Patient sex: M
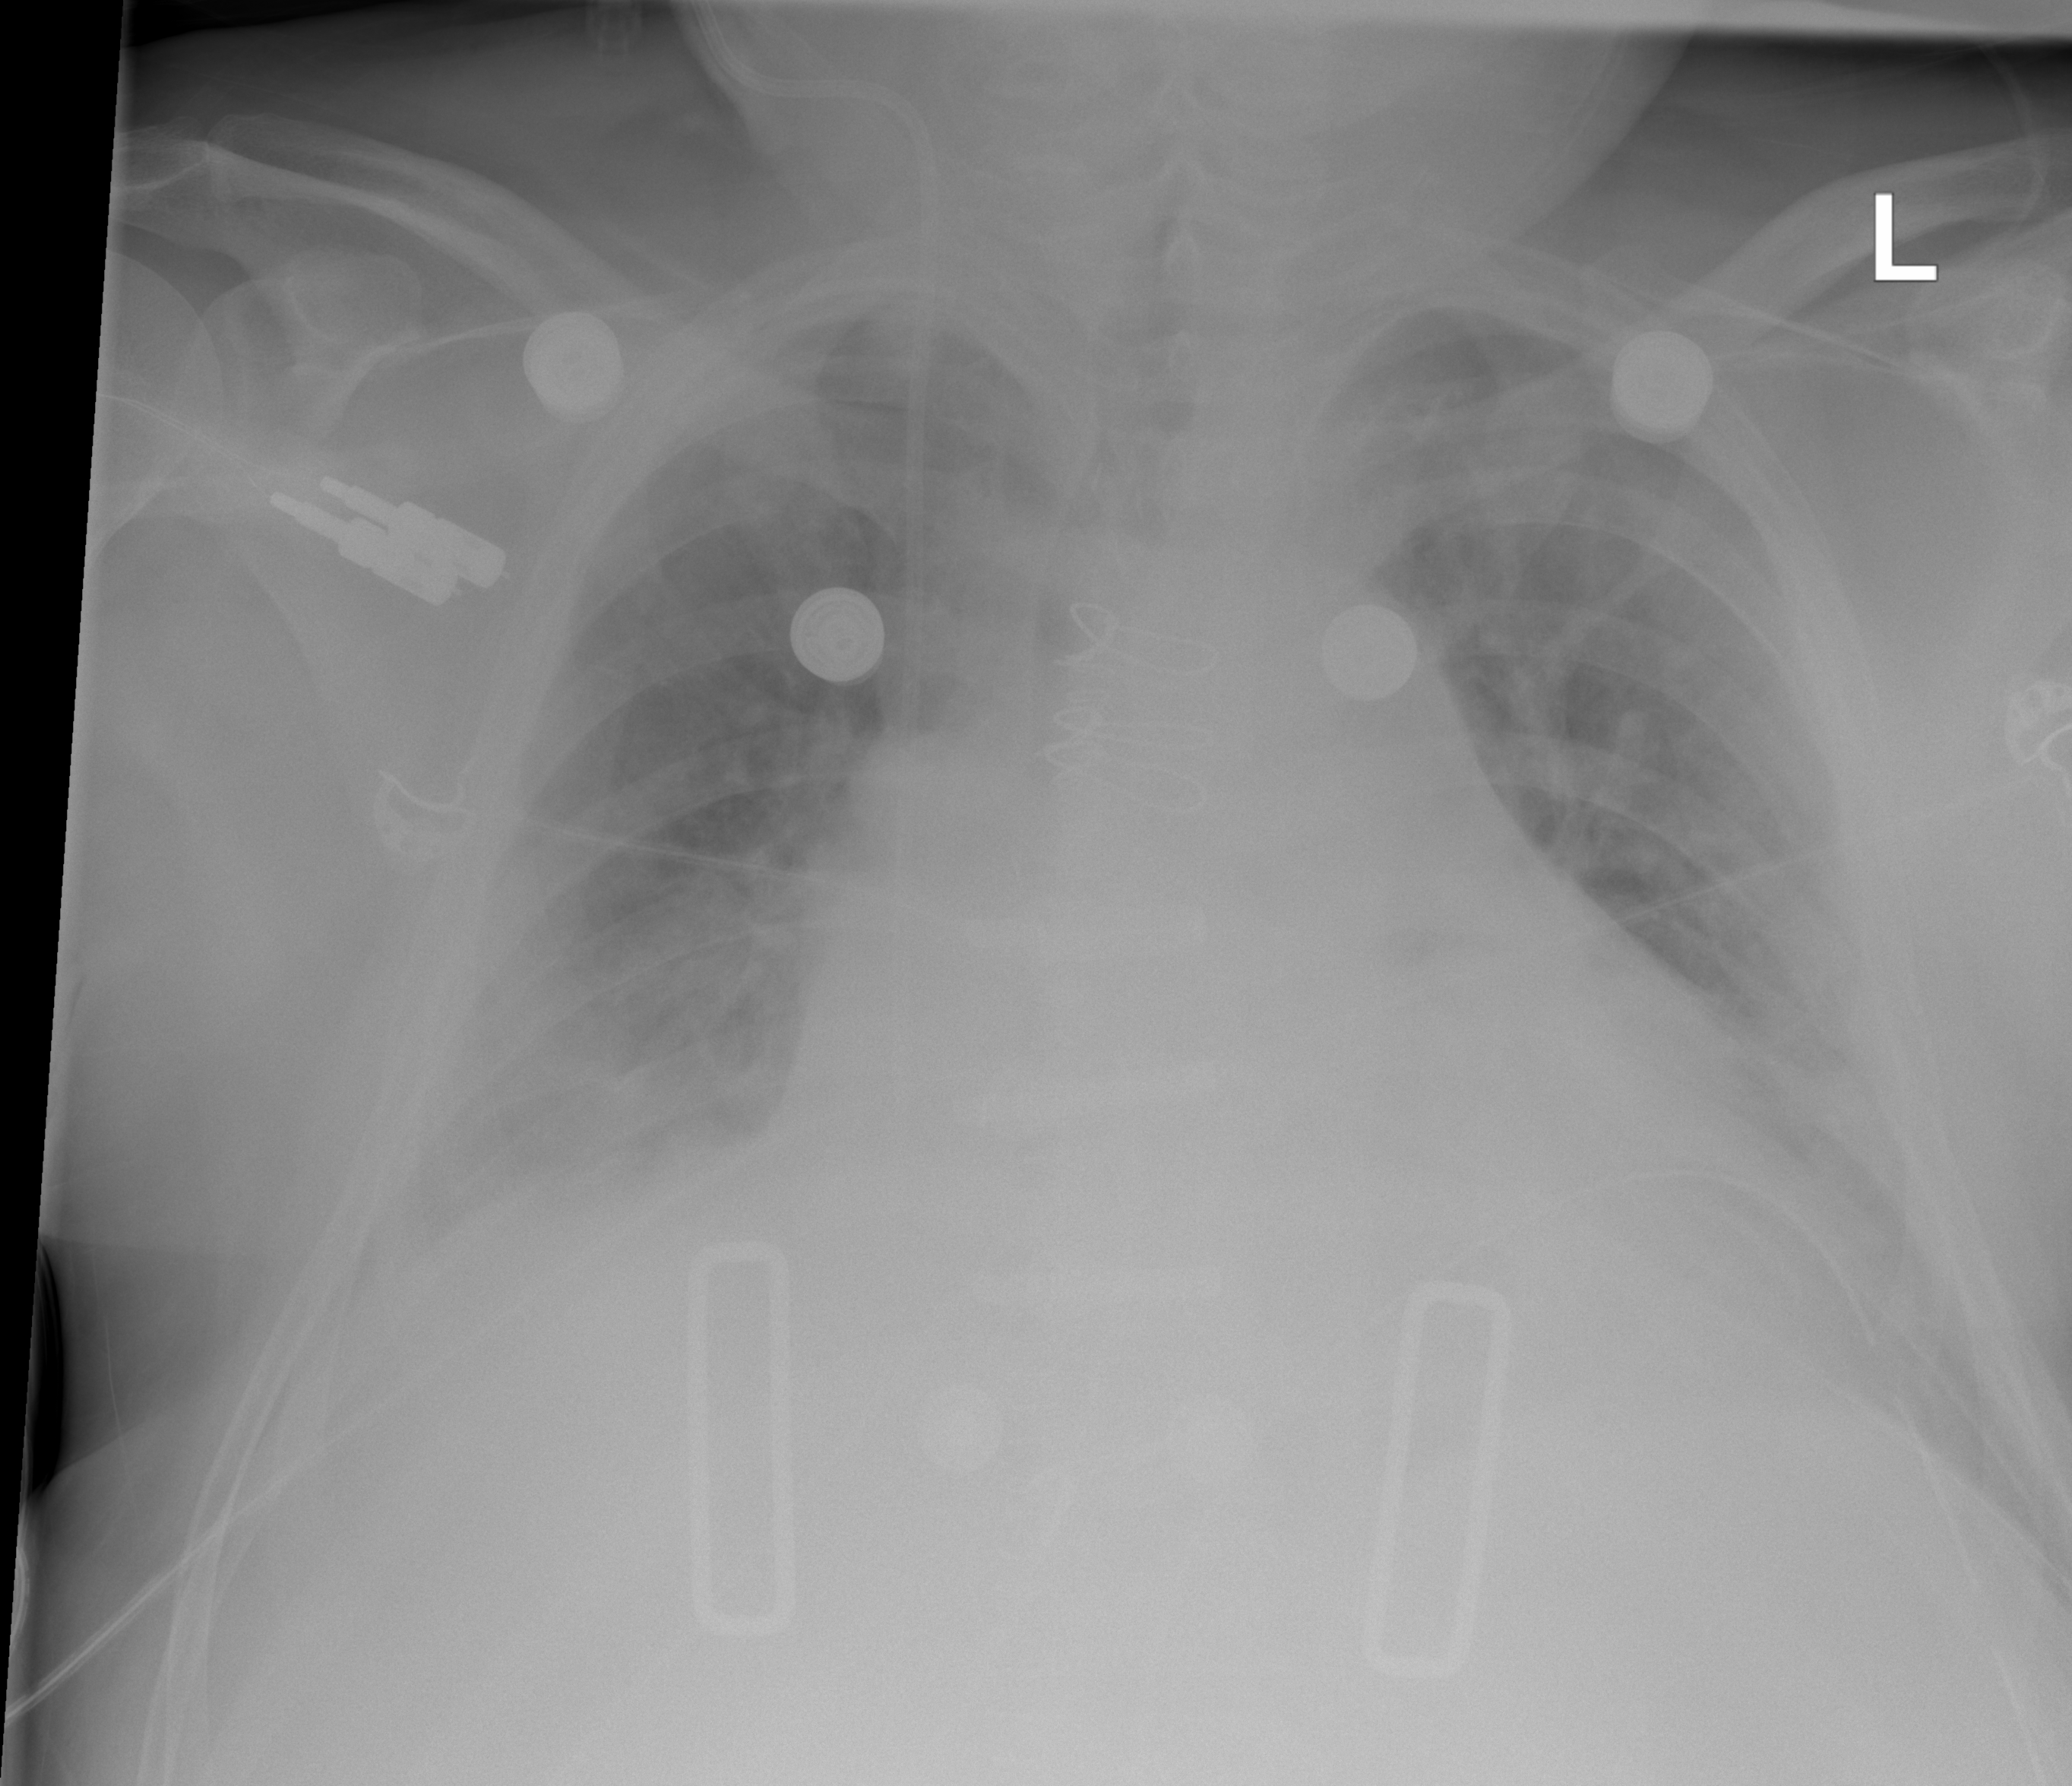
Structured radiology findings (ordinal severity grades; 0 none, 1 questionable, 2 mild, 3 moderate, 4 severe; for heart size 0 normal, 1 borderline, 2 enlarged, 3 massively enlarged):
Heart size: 3
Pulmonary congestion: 2
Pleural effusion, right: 2
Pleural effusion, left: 2
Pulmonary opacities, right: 1
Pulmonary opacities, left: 1
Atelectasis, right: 2
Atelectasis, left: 2